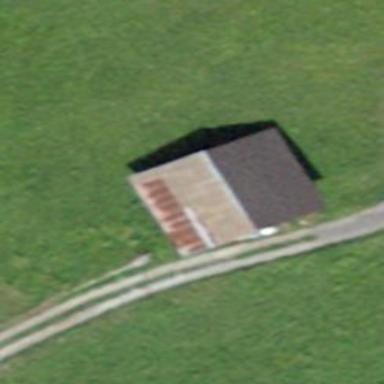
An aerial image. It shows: Barn.